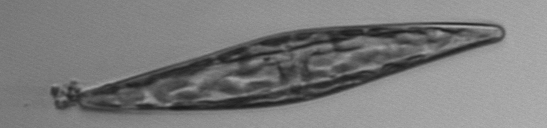
Label: Pleurosigma